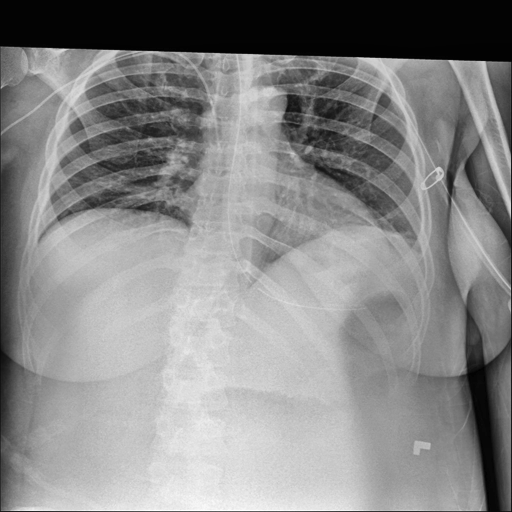
Finding: NORMAL